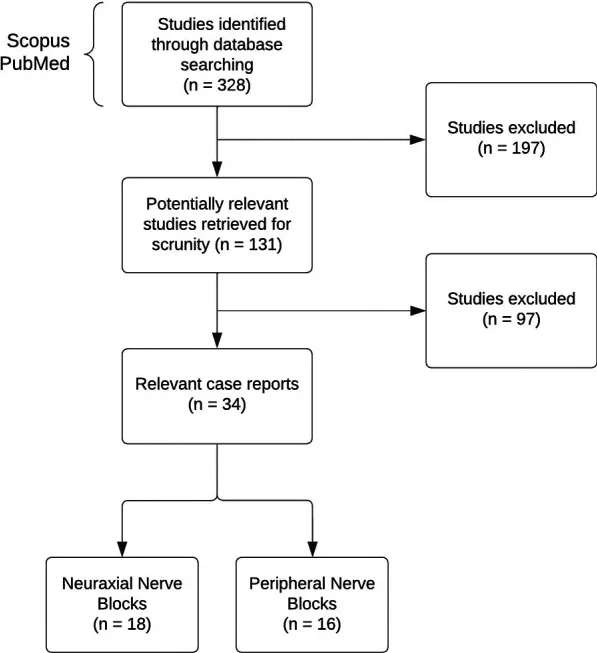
The search and exclusion strategy.
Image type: chart (chart)